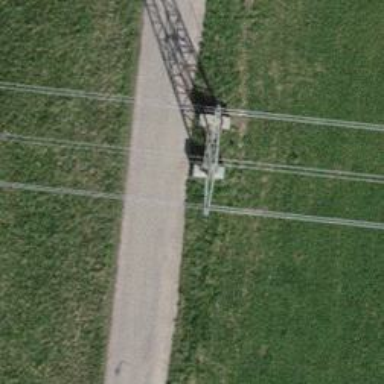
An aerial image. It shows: Lattice structure tower used for power distribution.